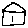
Label: house